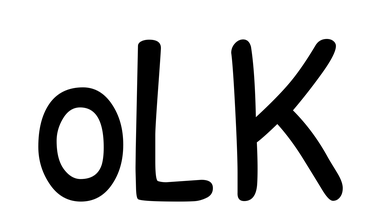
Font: PatrickHand-Regular